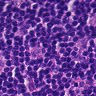
Metastatic tissue present: no